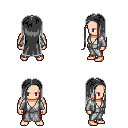
a pixel art fantasy rpg character, male body template, human, light skin, white robe, red pants, gray extra-long hairstyle, four views (front, back, left, right), 2x2 character sprite sheet, small pixel art, hard edges, no anti-aliasing